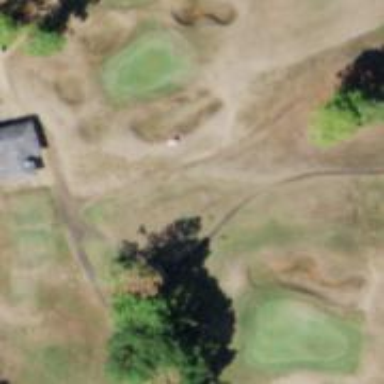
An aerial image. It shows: Golf tee.